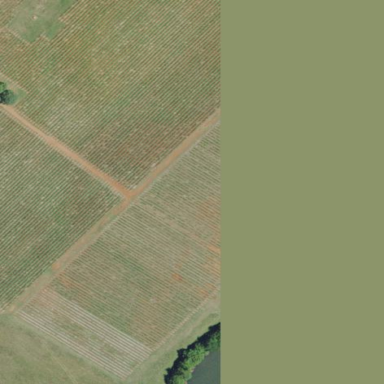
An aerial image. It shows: Vineyard growing grapes.